Field crop: tomato
Growth stage: 1
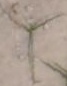
Species: cyperus